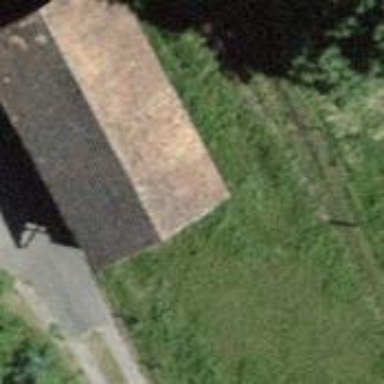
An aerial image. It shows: Rural barn.